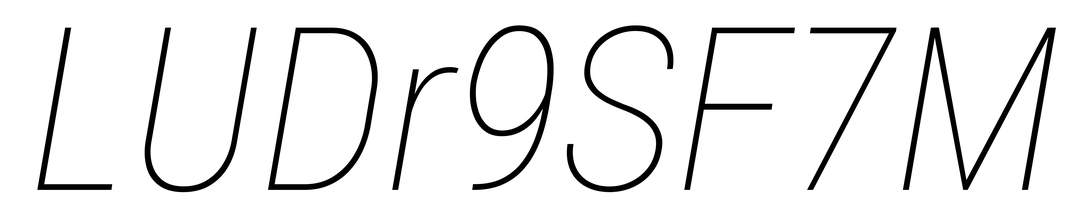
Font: Roboto-Italic_Condensed_Thin_Italic